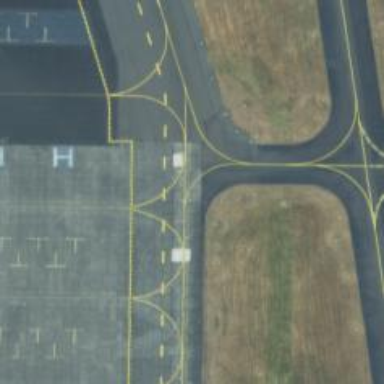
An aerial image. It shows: View of taxiway at the airport.